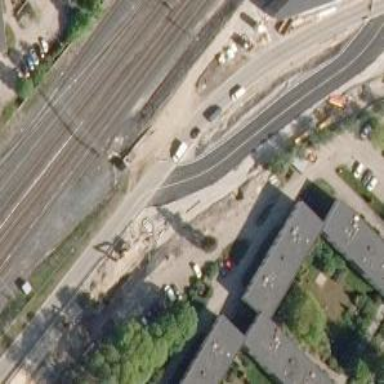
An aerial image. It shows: Tram crossing on the railway.